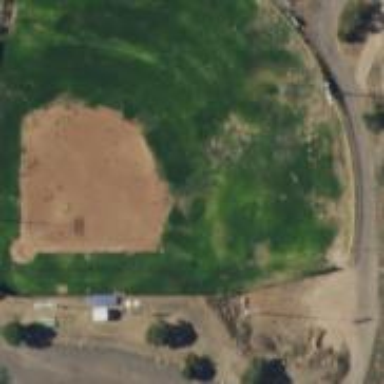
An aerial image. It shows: Baseball pitch for leisure land.